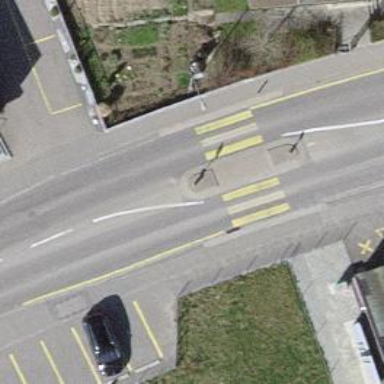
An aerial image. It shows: Marked zebra crossing with island for pedestrians.